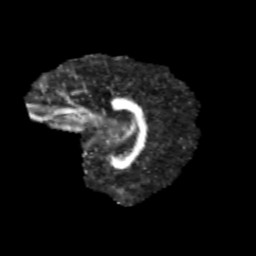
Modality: FA
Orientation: sagittal
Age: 12
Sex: female
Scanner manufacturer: siemens
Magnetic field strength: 3 T
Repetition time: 3.8 s
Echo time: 0.07 s